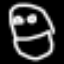
Label: frog